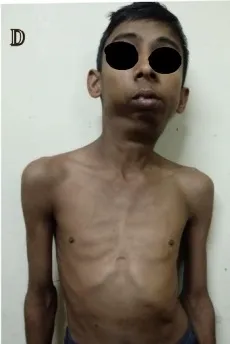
Pre-operative Photographs. . Skeletal Features.
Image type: medical_photograph (other_medical_photograph)